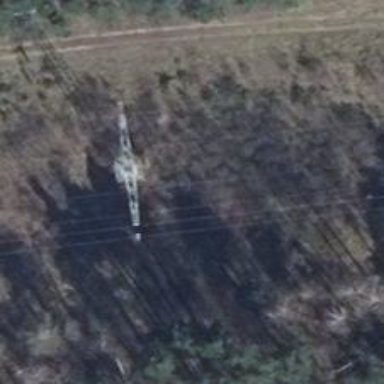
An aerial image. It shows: Power tower.